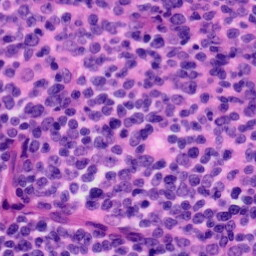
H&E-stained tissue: Tonsil